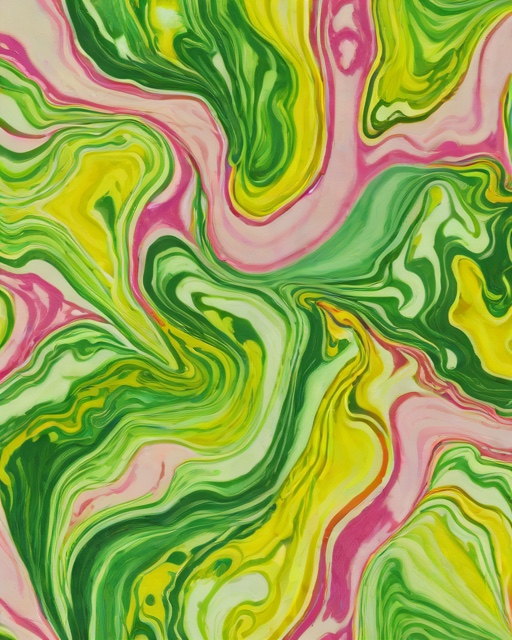
Category: Spring